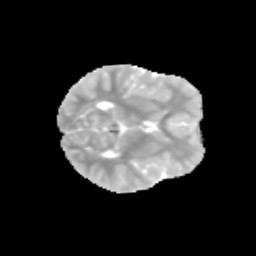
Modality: MD
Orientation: axial
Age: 9
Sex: female
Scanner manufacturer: siemens
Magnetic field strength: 3 T
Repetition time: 3.8 s
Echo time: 0.07 s